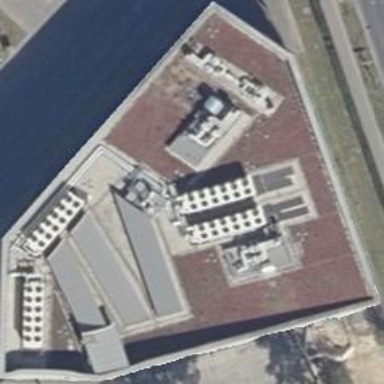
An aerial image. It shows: Flat-roofed public building.